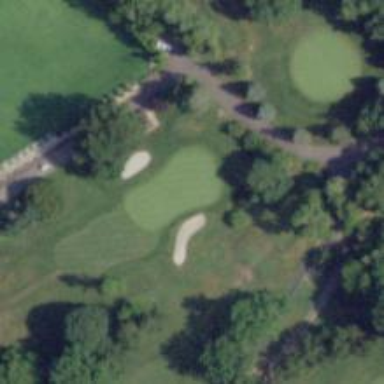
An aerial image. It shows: View of golf hole.